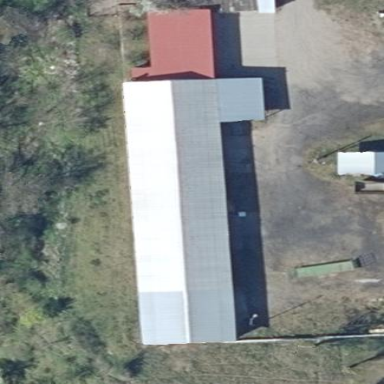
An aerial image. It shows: Manufacturing building.